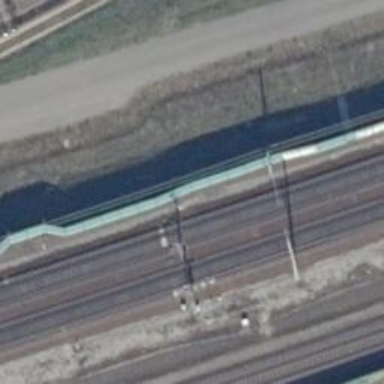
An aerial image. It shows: Railway signal.